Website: ulta-beauty
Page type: billing-address
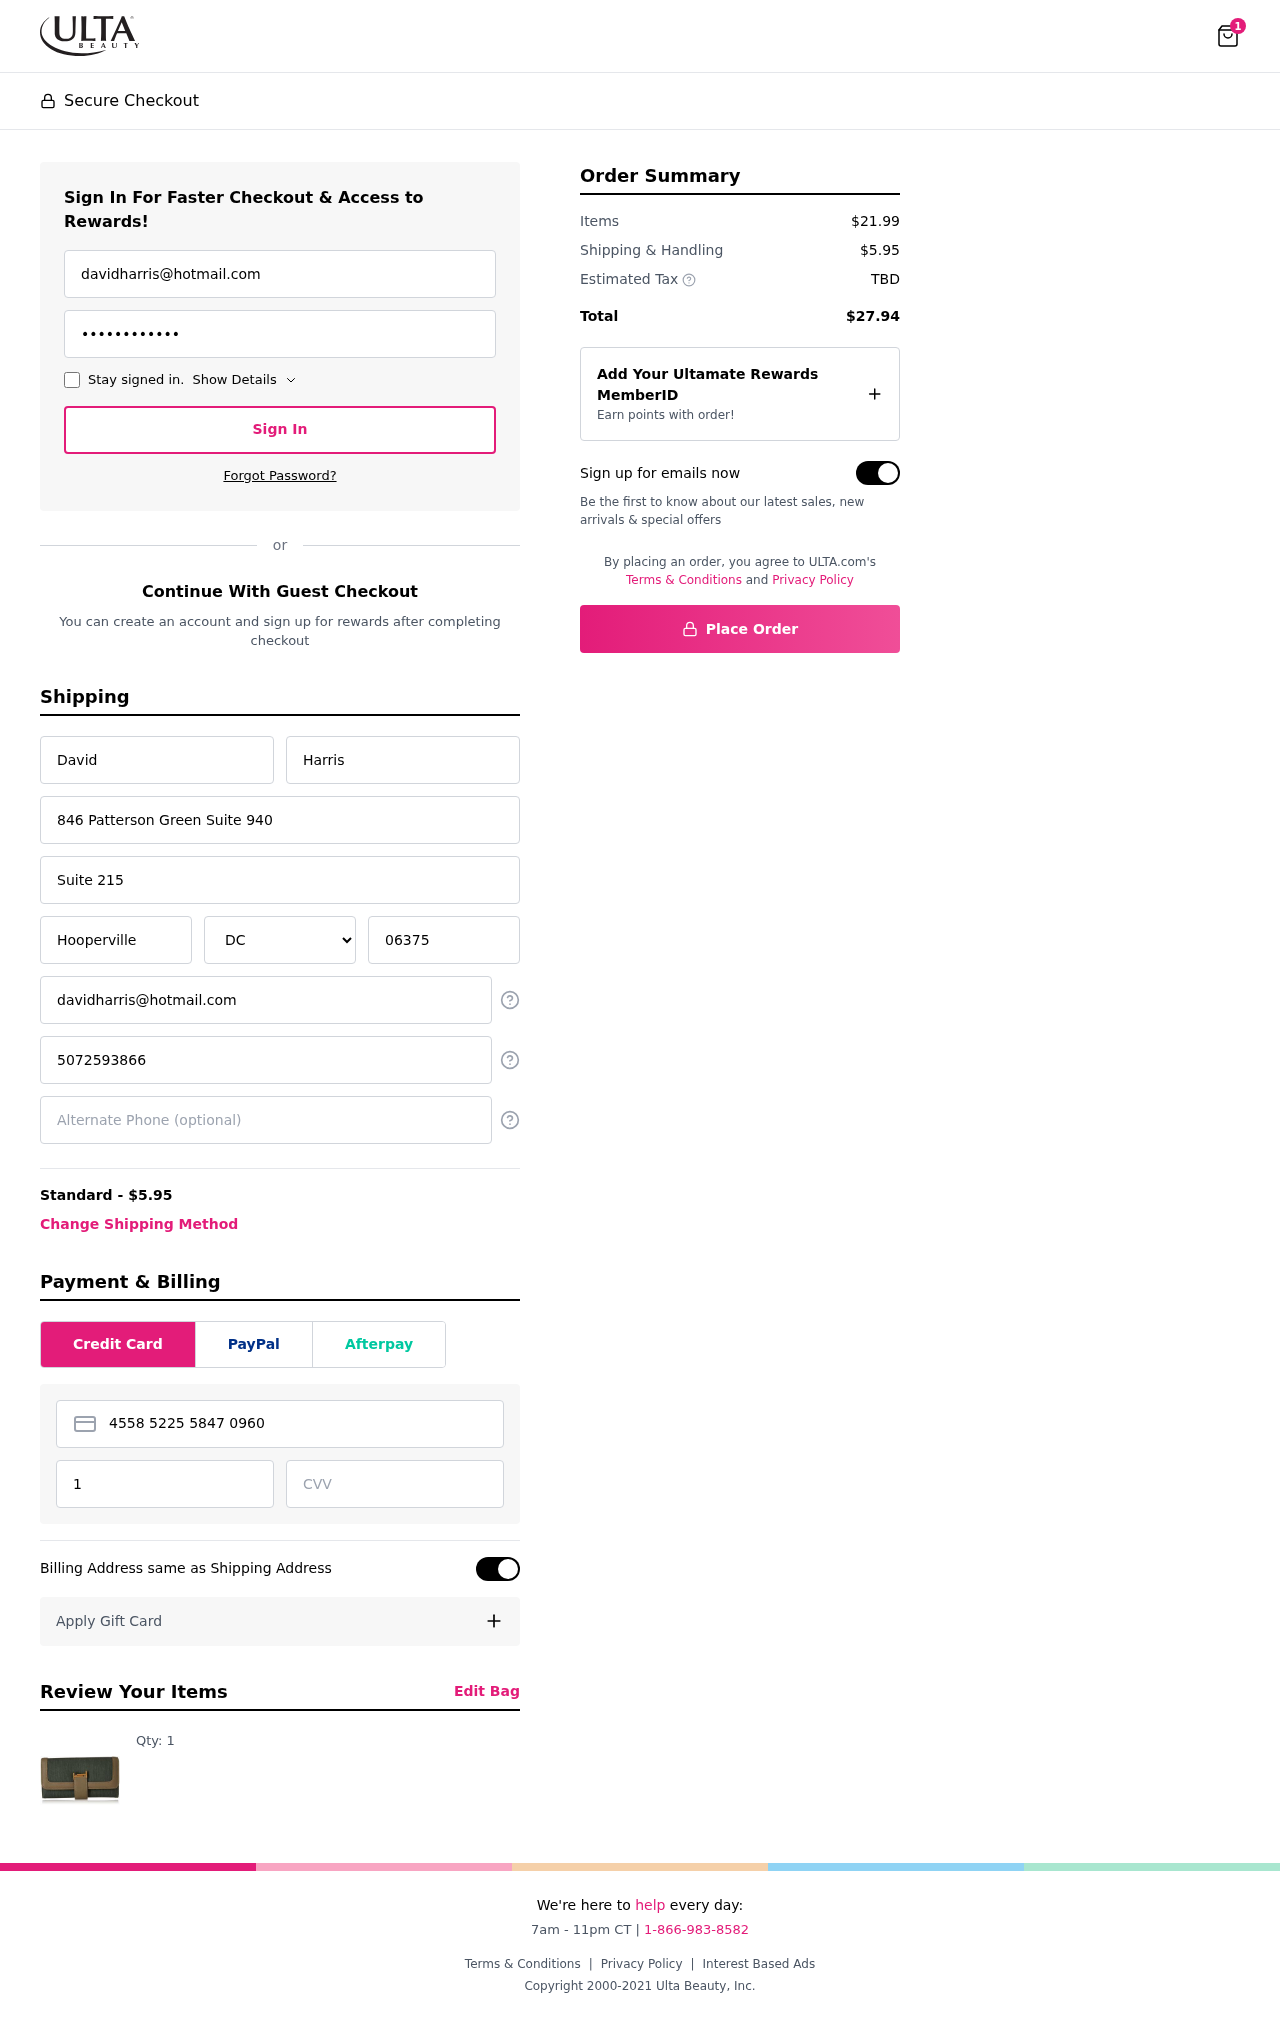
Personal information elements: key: PII_STATE
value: DC
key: PII_EMAIL
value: davidharris@hotmail.com
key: PII_FIRSTNAME
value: David
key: PII_LASTNAME
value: Harris
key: PII_STREET
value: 846 Patterson Green Suite 940
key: PII_STREET2
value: Suite 215
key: PII_CITY
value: Hooperville
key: PII_POSTCODE
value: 06375
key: PII_PHONE
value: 5072593866
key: PII_CARD_NUMBER
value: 4558 5225 5847 0960
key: PII_CARD_EXPIRY
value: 11/29
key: PII_CARD_CVV
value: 107
Product elements: key: PRODUCT1_QUANTITY
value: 1
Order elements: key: ORDER_NUM_ITEMS
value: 1
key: ORDER_SHIPPING_COST
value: $5.95
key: ORDER_SUBTOTAL
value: $21.99
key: ORDER_TOTAL
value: $27.94